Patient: sex M, age 46
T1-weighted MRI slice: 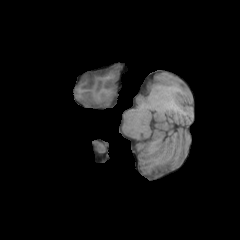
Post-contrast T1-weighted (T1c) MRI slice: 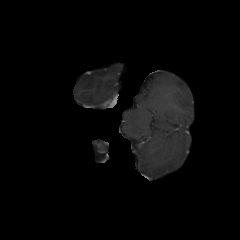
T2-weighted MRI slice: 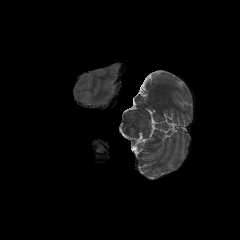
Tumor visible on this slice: no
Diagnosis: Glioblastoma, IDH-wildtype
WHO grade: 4